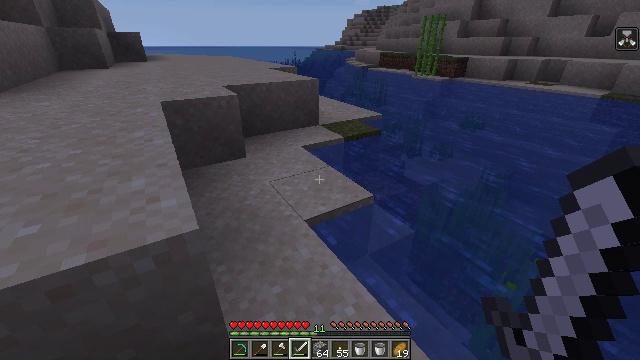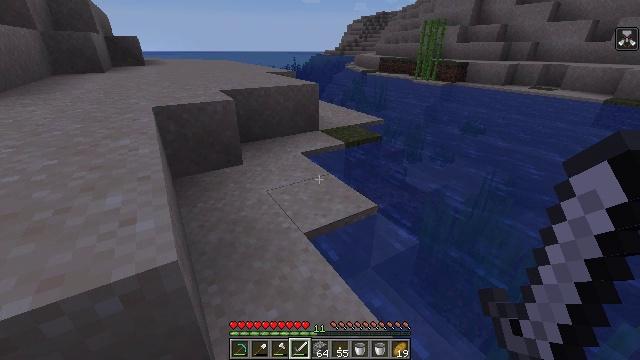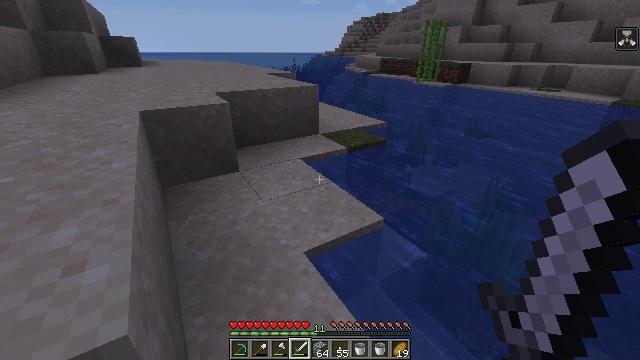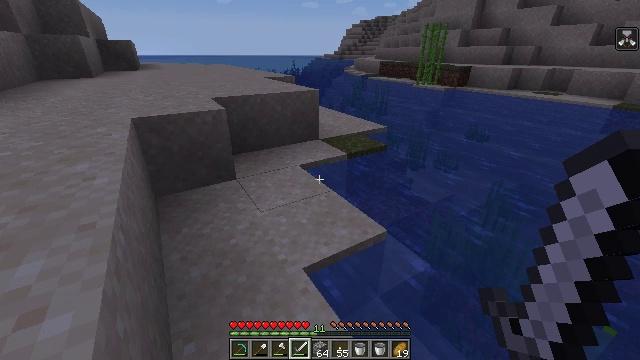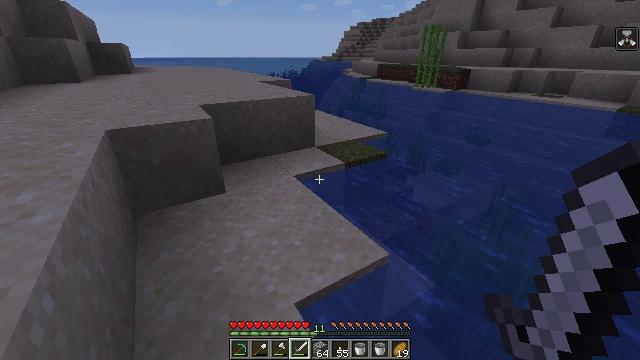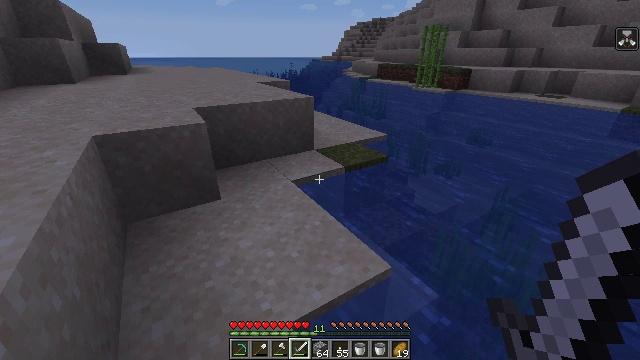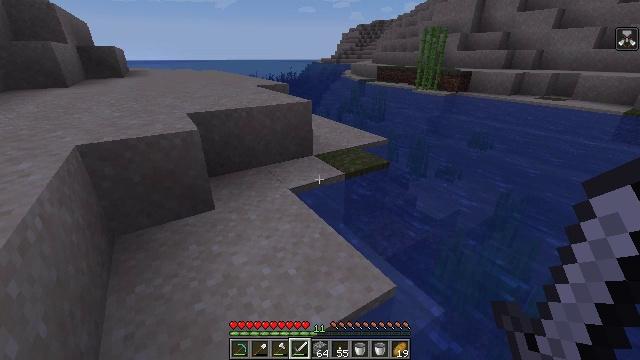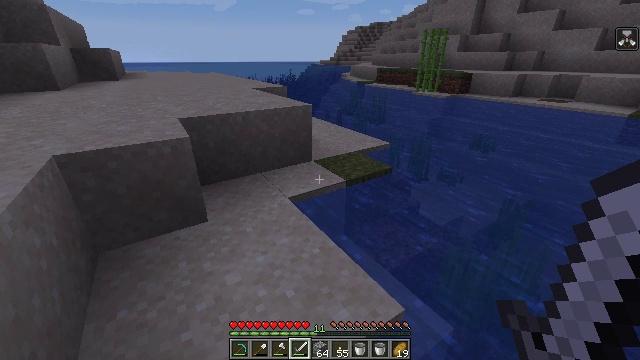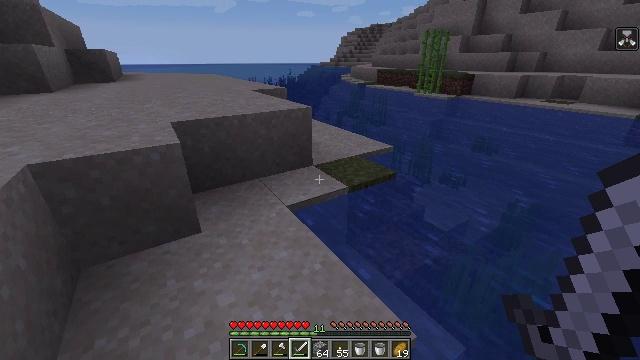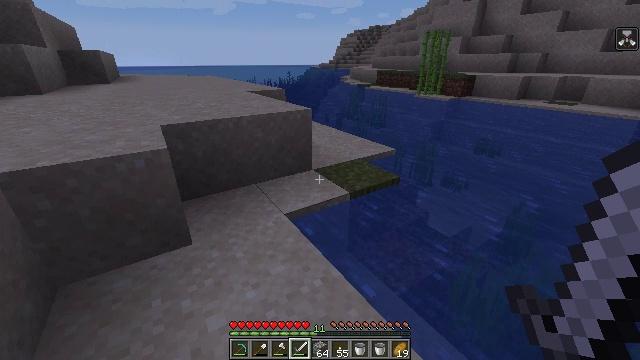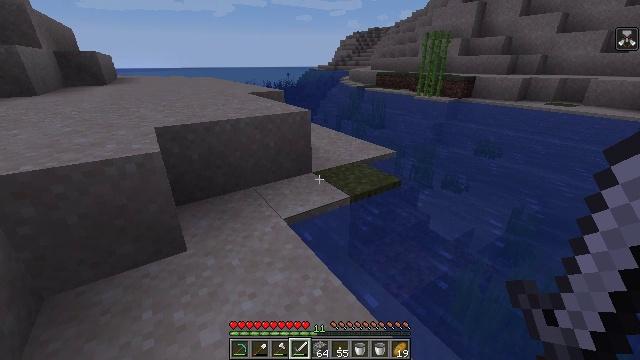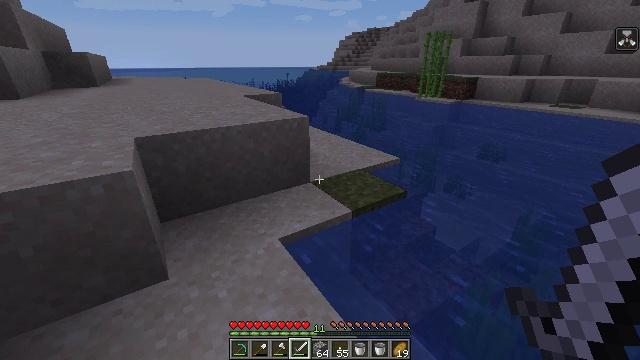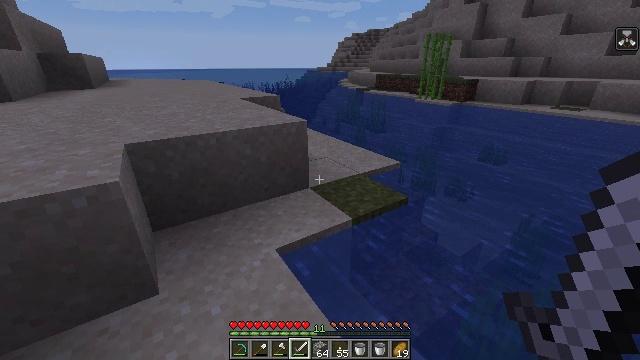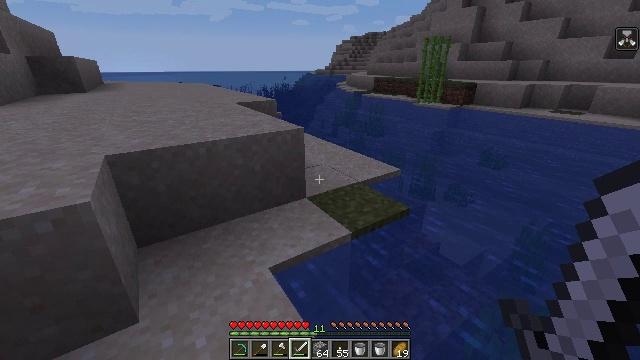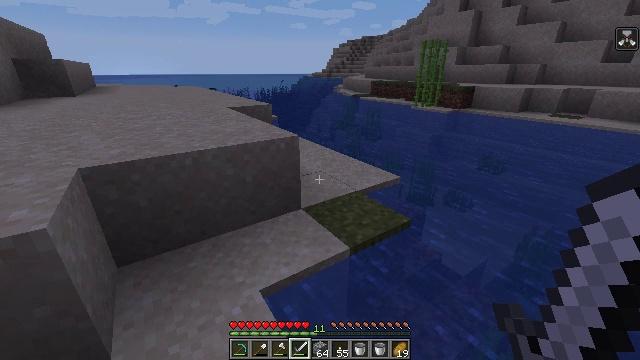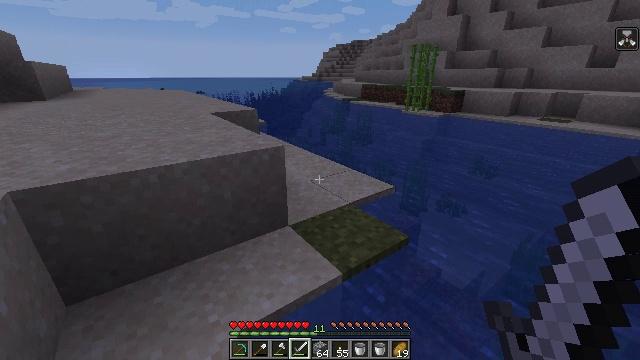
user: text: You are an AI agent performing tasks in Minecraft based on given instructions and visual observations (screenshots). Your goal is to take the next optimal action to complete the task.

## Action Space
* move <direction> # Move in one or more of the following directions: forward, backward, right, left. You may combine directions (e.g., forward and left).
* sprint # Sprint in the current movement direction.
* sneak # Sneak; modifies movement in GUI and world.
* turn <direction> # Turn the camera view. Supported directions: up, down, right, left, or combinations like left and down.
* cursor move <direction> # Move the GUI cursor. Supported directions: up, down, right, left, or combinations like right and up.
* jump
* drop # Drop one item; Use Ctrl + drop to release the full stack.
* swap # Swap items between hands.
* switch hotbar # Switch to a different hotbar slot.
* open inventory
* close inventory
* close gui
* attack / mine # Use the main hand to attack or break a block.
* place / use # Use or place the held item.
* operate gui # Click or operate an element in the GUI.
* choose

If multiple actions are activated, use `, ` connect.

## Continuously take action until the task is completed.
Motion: motion action
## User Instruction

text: Mine the sugar cane near rivers.
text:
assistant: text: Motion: move forward
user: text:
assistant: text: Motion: move forward
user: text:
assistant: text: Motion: move forward
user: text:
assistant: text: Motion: move forward
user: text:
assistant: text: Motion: move forward
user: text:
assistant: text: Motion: move forward
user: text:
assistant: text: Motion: move forward
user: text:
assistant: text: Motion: move forward
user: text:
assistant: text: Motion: move forward
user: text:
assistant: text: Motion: move forward
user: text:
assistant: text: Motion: move forward
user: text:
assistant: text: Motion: move forward
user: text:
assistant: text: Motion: move forward
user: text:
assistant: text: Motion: move forward
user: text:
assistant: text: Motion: move forward, turn right
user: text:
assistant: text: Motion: move forward, turn right
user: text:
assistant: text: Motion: move forward
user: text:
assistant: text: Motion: move forward
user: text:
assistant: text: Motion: move forward
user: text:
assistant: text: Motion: move forward
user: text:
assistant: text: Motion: move forward, turn right
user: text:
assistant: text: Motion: move forward, turn right
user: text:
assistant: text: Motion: move forward
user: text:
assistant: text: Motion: move forward
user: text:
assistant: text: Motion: move forward
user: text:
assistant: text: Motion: move forward
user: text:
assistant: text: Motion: move forward
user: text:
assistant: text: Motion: move forward
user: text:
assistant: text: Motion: move forward
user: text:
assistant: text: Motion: move forward